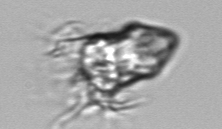
Label: Strombidium_inclinatum